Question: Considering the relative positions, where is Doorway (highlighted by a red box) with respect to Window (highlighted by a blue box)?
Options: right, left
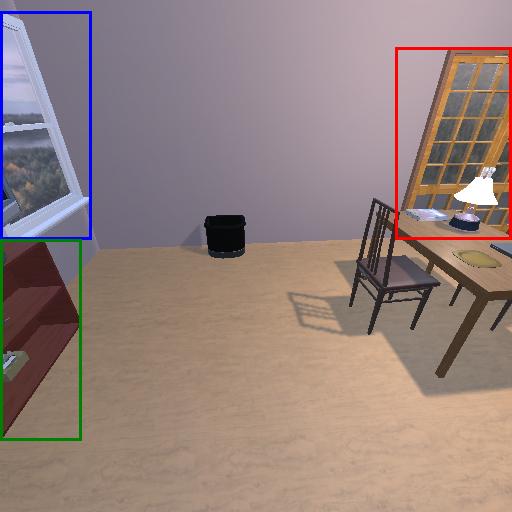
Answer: right